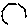
Label: hexagon